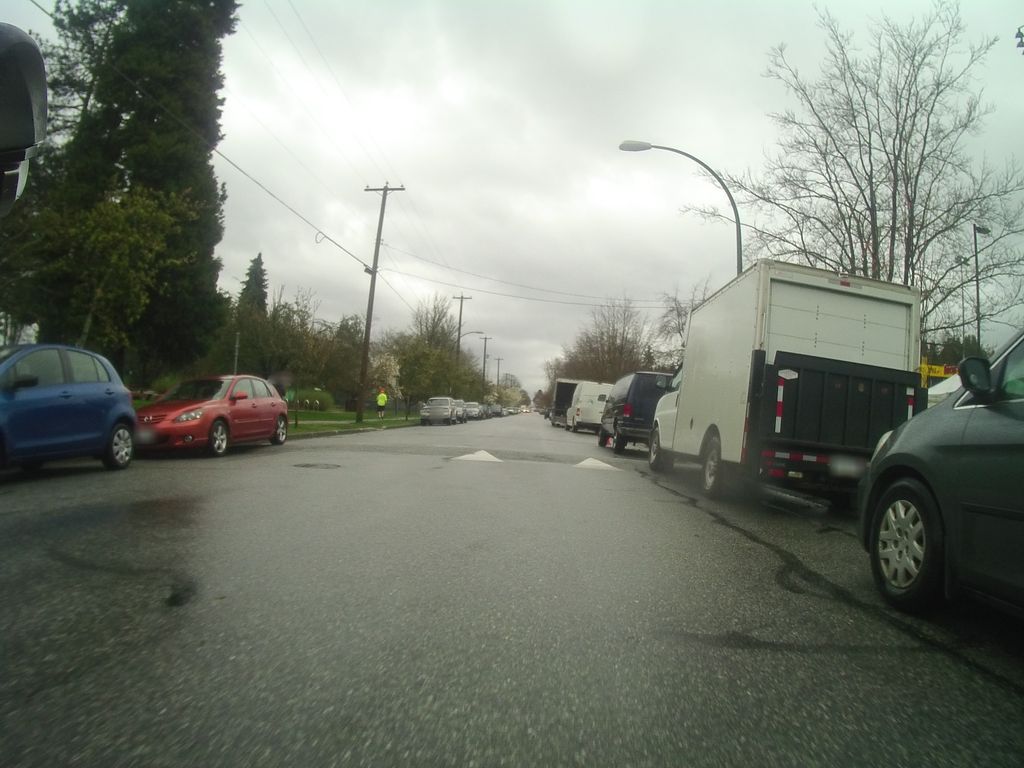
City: vancouver